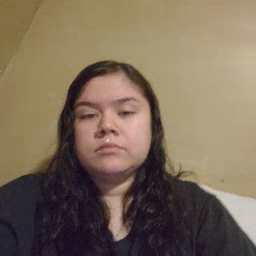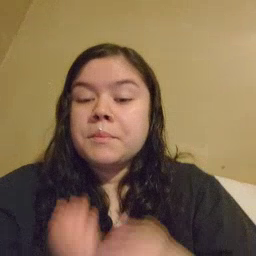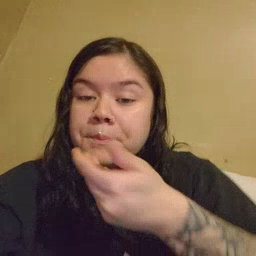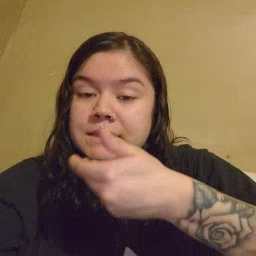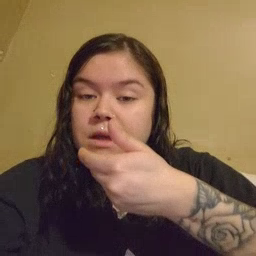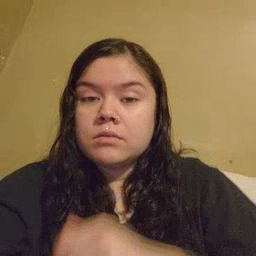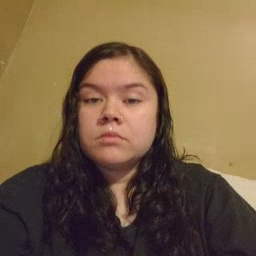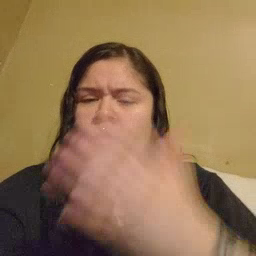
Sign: pizza